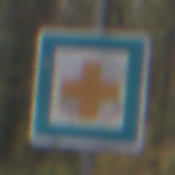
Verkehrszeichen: ErsteHilfe
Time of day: MorningAfternoon
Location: Outdoor (Nature)
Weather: Overcast
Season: Autumn
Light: Natural